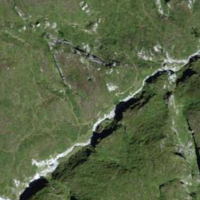
EUNIS habitat code: 31
Species observed at this site:
Perizoma minorata